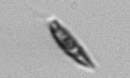
Label: Euglena